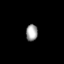
Tissue: lung
Cell type: Fibroblasts
Senescence score: 0.7206
Nuclear area (px): 187
Mean DAPI intensity: 161.968